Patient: sex F, age 65
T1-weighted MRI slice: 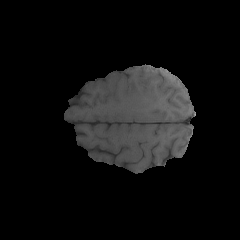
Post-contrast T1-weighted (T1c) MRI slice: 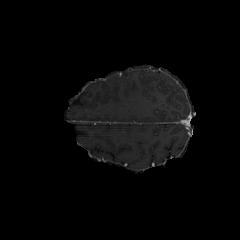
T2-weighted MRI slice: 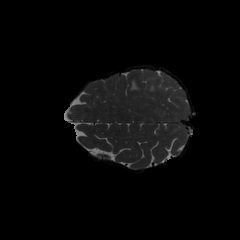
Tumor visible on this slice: yes
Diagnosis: Glioblastoma, IDH-wildtype
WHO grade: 4